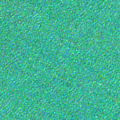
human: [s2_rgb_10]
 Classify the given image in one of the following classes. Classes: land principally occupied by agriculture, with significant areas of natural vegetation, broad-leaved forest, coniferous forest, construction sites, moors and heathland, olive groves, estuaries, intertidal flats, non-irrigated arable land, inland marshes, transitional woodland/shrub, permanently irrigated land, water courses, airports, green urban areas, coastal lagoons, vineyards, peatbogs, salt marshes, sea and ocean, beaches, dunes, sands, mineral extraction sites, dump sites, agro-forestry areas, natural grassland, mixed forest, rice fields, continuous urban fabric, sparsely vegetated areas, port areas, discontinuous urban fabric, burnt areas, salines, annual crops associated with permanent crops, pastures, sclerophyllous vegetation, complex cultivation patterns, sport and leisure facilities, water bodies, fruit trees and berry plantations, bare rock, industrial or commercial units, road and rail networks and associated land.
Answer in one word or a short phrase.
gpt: sea and ocean